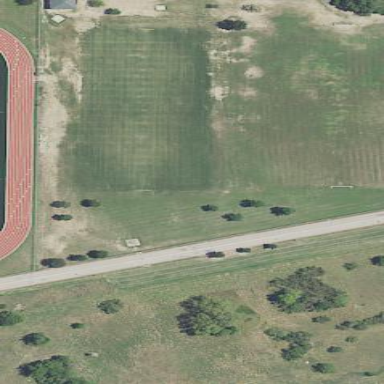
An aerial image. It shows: American football pitch with grass surface.